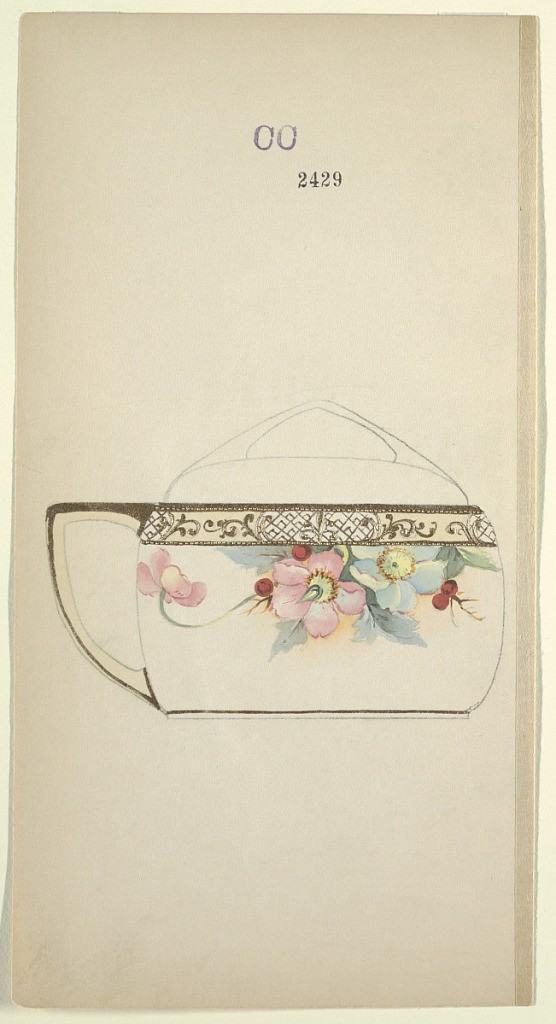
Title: Design for a Teacup
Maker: Noritake, Japan and New York, New York, USA
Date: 1880–1910
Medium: Brush and watercolor, gold gouache, graphite on cream paper
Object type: Drawing
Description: Teacup design with lid that is unfinished; cup is decorated with rim of filigree design and below with pink and blue flowers with red berries; pointed handle.